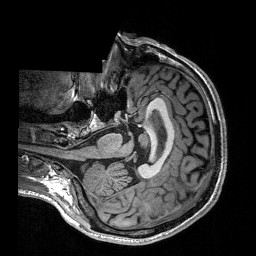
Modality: T1w
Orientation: axial
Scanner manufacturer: siemens
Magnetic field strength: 3 T
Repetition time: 2.3 s
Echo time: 0.00197 s